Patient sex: F
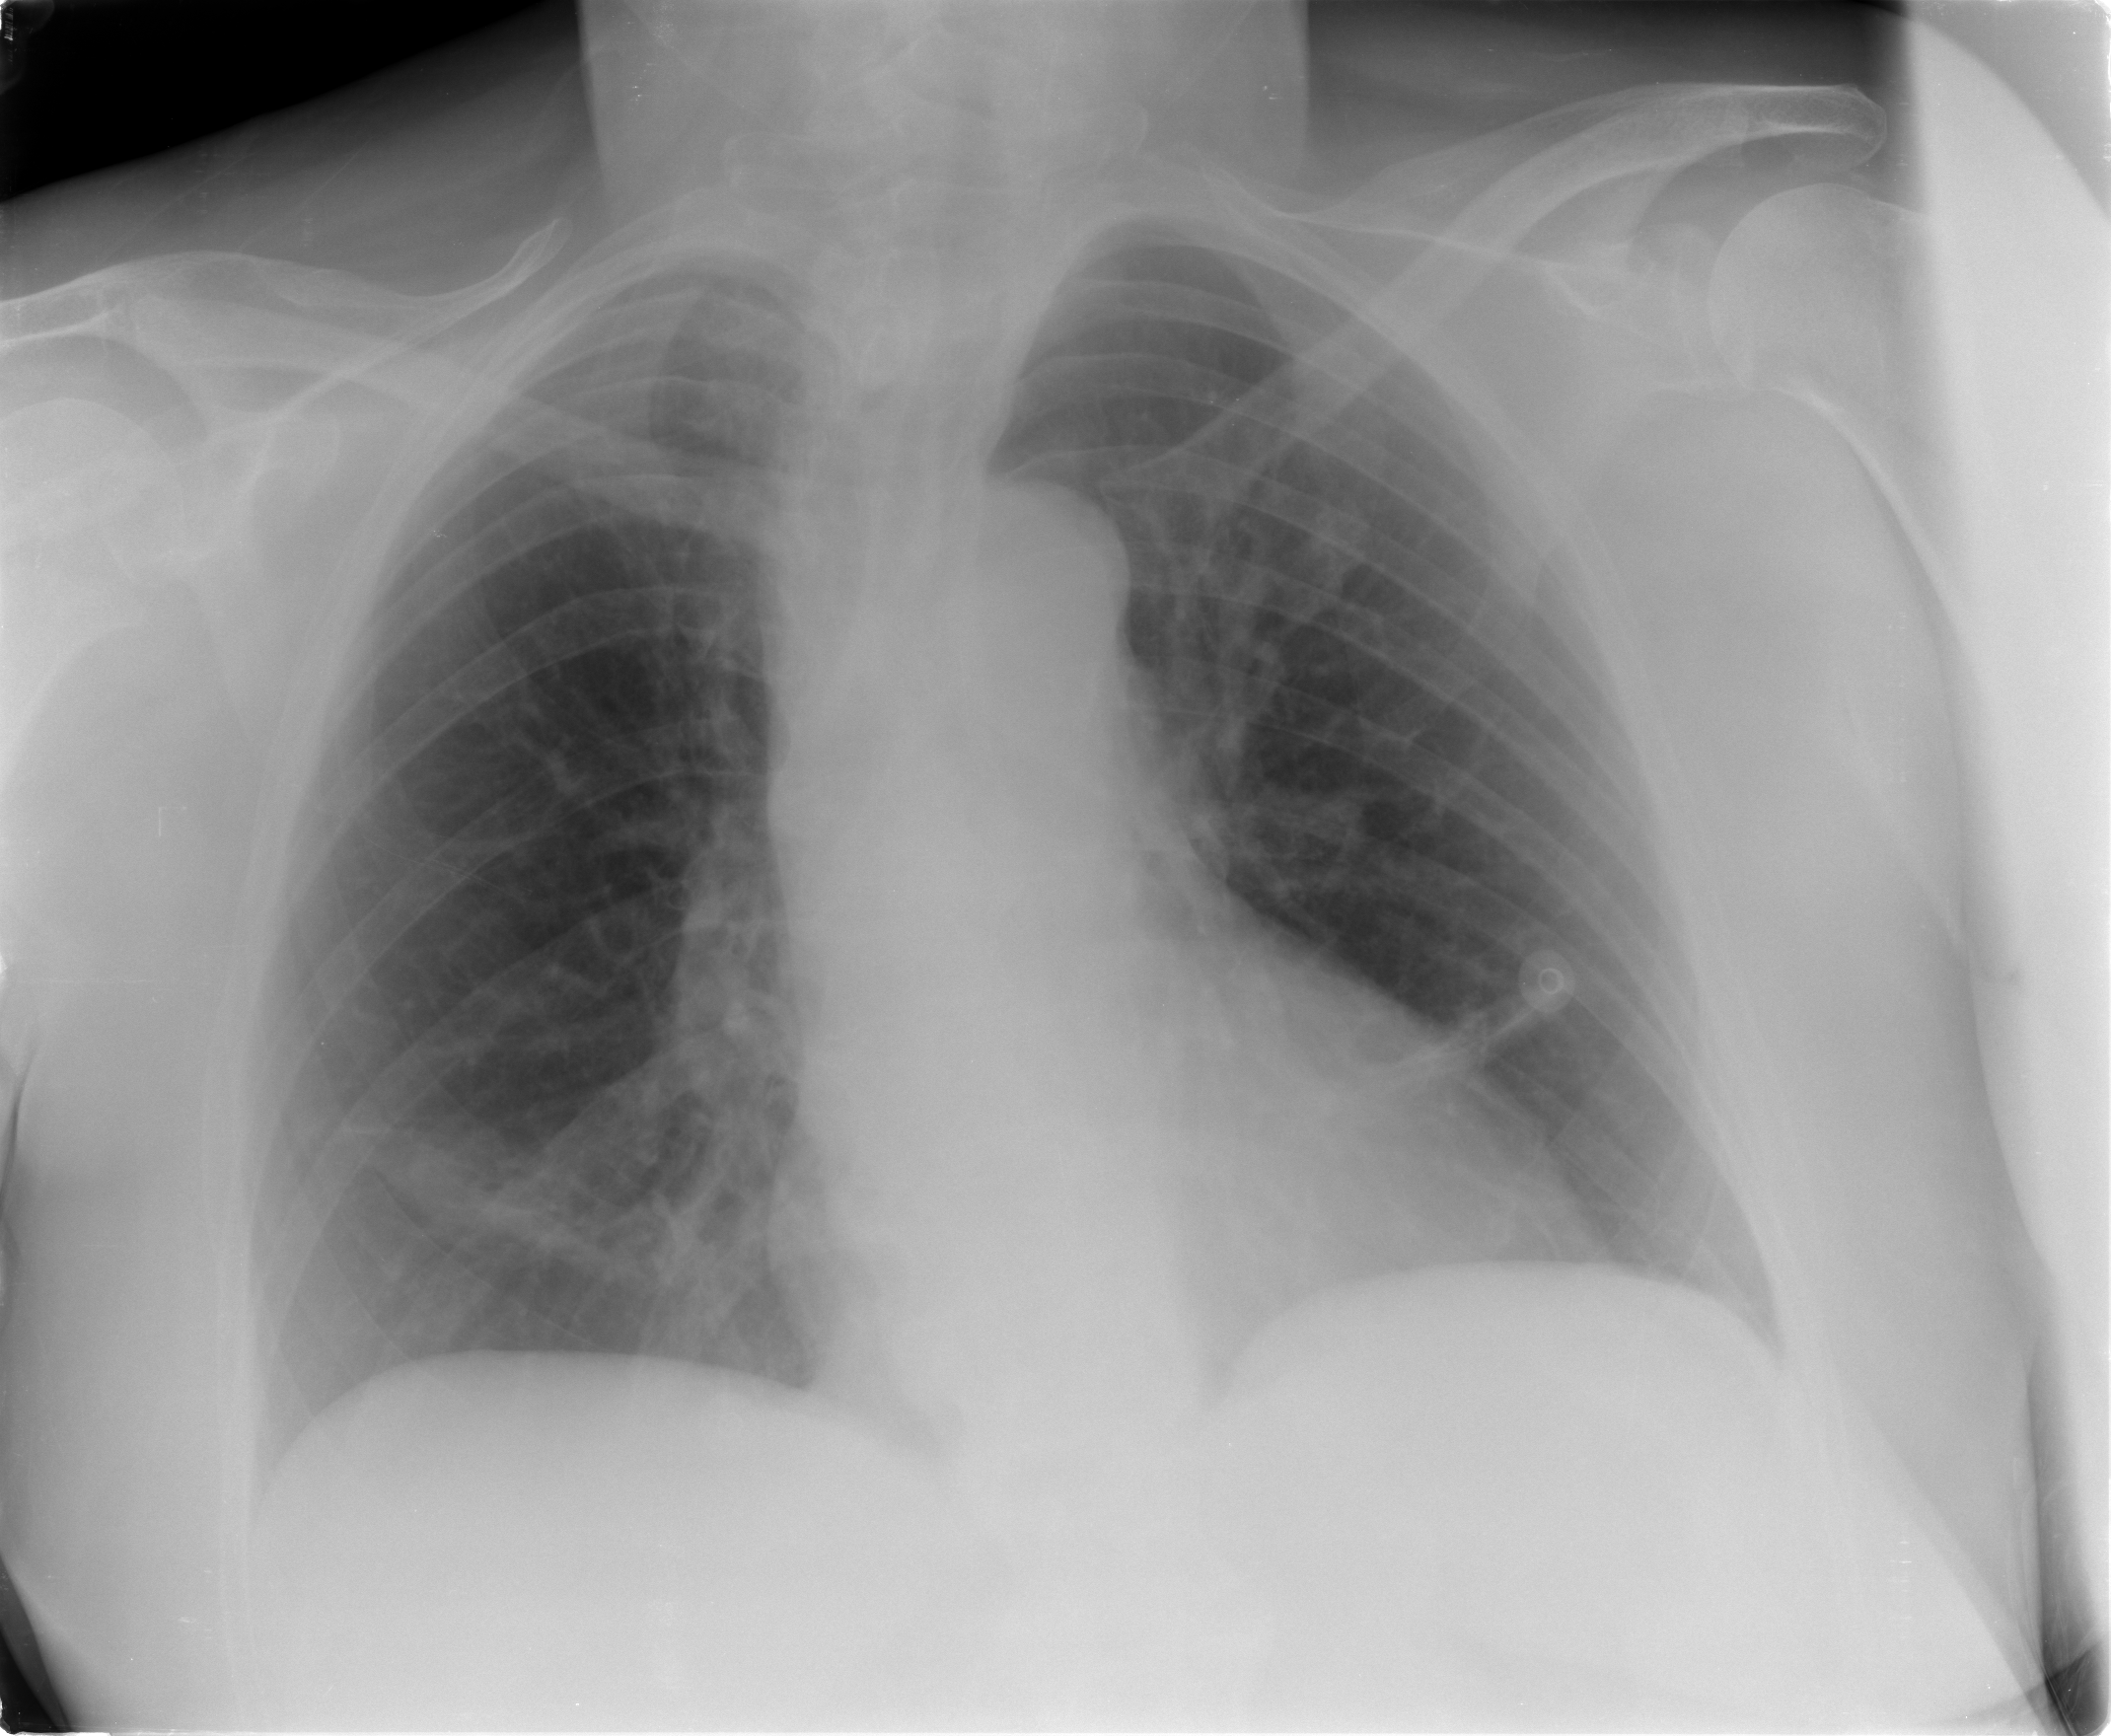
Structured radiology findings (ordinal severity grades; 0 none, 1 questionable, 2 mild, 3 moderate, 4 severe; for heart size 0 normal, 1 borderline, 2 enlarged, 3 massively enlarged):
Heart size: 0
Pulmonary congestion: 0
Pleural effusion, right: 0
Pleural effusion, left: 0
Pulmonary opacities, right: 0
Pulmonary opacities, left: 0
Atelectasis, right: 1
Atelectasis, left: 1